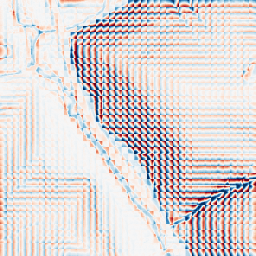
Category: wavelet
Decomposition family: wavelet_dwt
Decomposition parameters: wavelet: haar
level: 3
Upsampling method: area
Upsampling parameters: scale: 2
Upsampling scale: 2